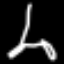
Label: The Eiffel Tower